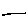
Label: line